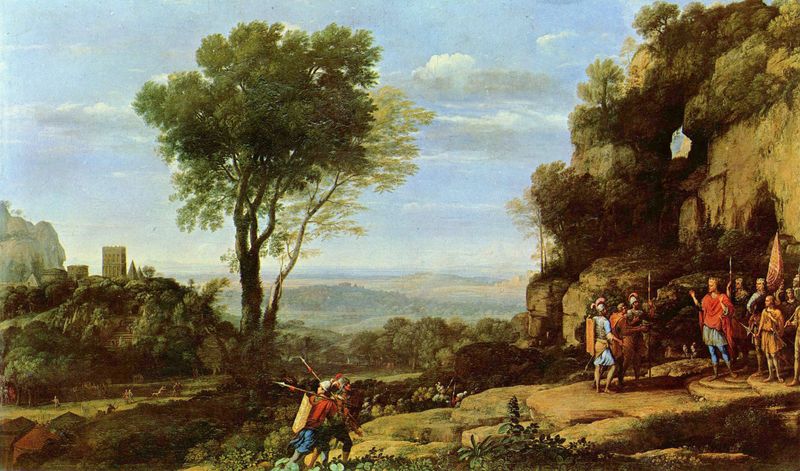
Titel: Landschaft mit David und den drei Heroen
Künstler: Claude Lorrain
Standort: London
Institution: National Gallery
Schlagwörter: baum, berg, blau, felsen, gemälde, gruppe, himmel, mann, schatten, wolken, bäume, grün, landschaft, menschen, braun, frau, licht, männer, straße, szene, weiss, haus, rot, schloss, weg, malerei, historie, stein, steine, tot, erde, ferne, horizont, häuser, hügel, natur, strauch, vieh, weide, busch, büsche, gebüsch, sonne, wiesen, land, gewänder, klassizismus, pflanzen, höhle, tal, wald, genre, turm, sommer, italien, perspektive, berge, fels, felswand, landschaftsmalerei, romantik, krieg, treppe, könig, lanze, soldaten, frühling, panorama, schild, ruine, burg, wandern, ideal, bewaffnet, festnahme, schilder, verbrecher, verhaftung, waffen, höhlen, ritter, heer, gemäuer, helme, wanderer, krieger, grotte, agave, lanzen, speer, speere, ankunft, räuber, koch, wanderung, lager, schilde, weitblick, ideallandschaft, wanderschaft, romatik, bum, bewaffnete, käönig, räber, ebaum, früh mittags, historielandschaft, antikische